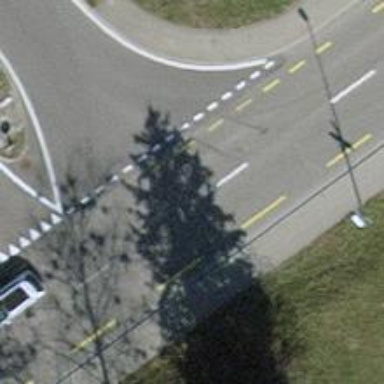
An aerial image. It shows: Secondary road with asphalt surface and designated cycle lane.